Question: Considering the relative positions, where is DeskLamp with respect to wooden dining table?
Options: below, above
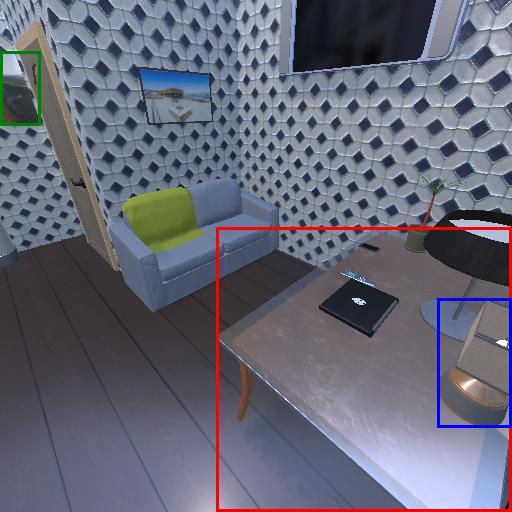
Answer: below